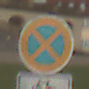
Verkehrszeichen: AbsolutesHalteverbot
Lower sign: EinspurigeFahrzeugeFrei5
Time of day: MorningAfternoon
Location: Outdoor (Suburban)
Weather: Overcast
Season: NotSpecified
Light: Natural